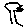
Label: tree